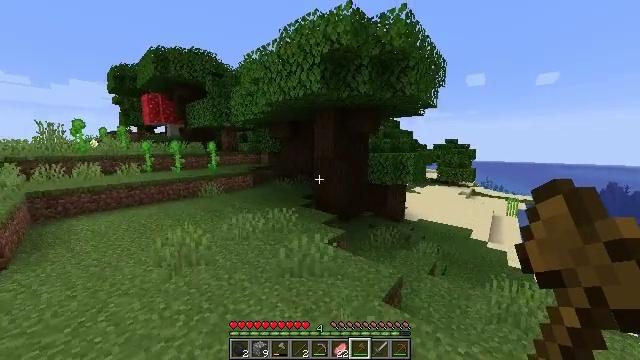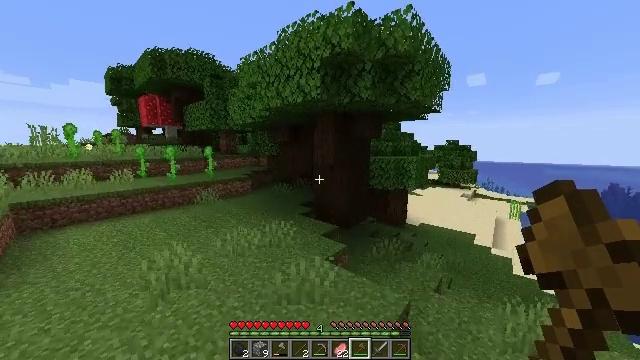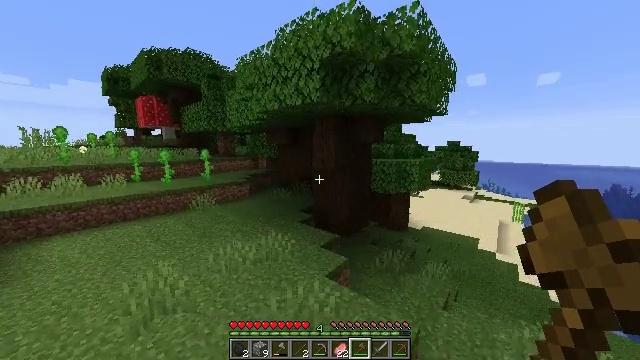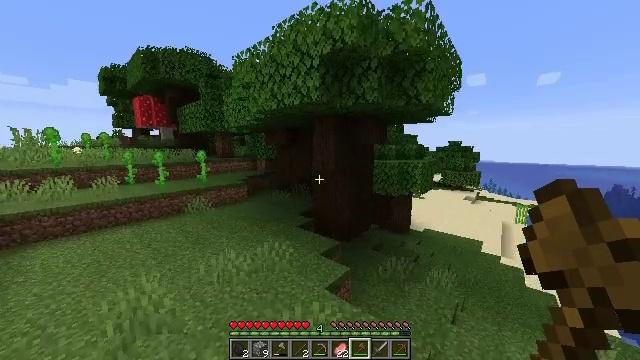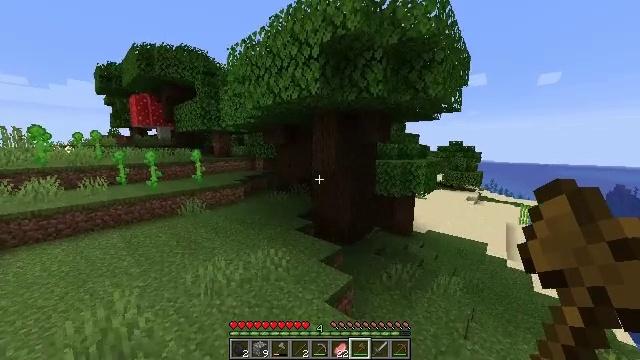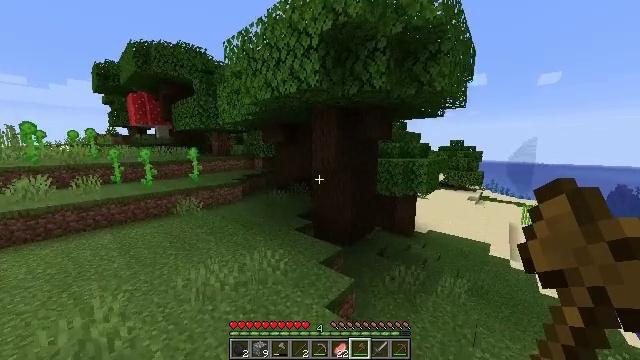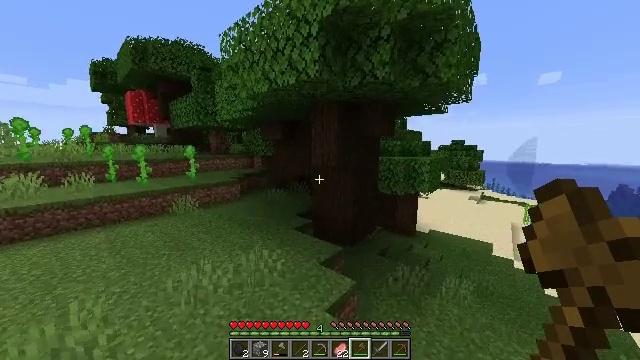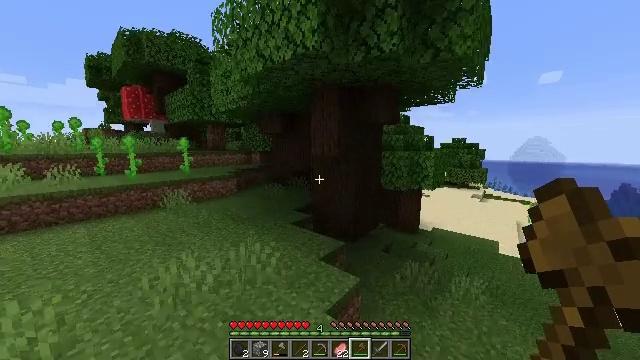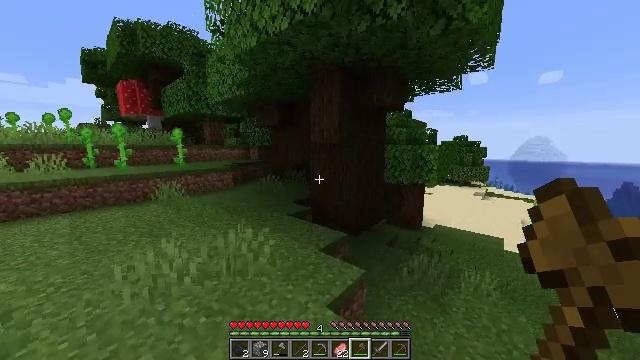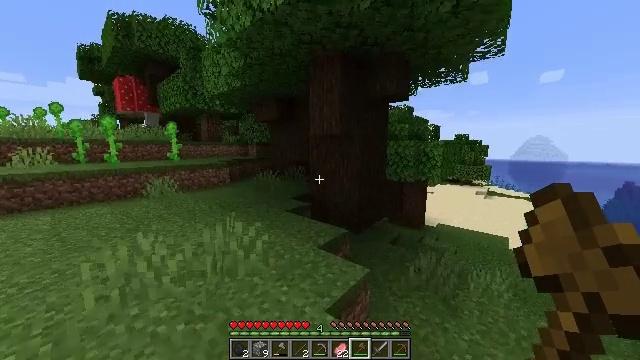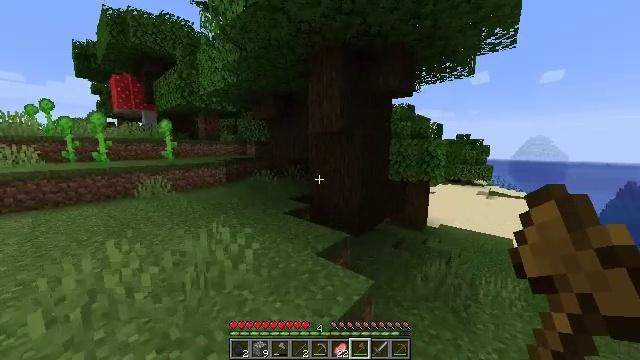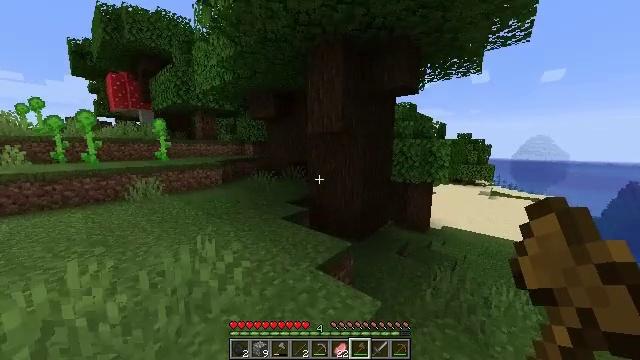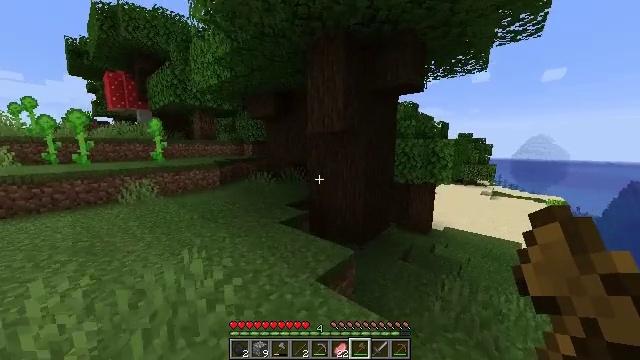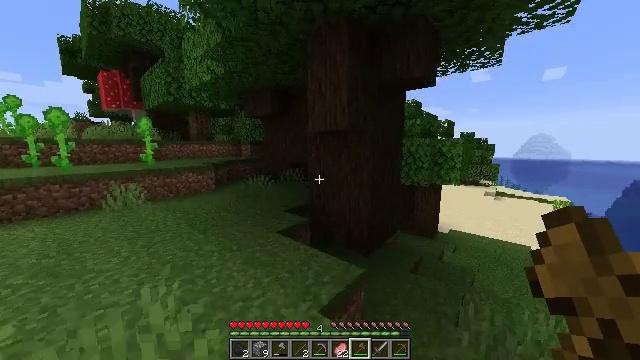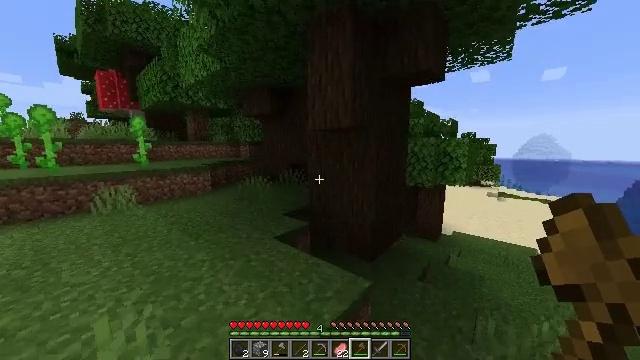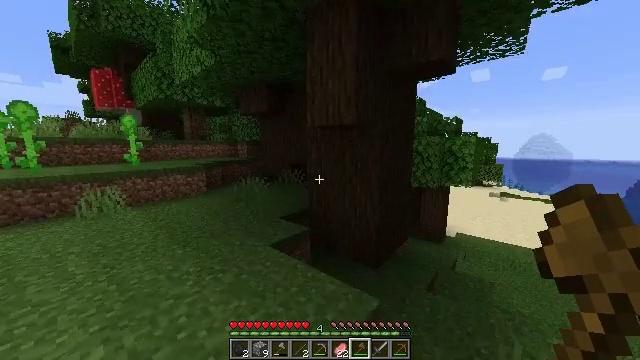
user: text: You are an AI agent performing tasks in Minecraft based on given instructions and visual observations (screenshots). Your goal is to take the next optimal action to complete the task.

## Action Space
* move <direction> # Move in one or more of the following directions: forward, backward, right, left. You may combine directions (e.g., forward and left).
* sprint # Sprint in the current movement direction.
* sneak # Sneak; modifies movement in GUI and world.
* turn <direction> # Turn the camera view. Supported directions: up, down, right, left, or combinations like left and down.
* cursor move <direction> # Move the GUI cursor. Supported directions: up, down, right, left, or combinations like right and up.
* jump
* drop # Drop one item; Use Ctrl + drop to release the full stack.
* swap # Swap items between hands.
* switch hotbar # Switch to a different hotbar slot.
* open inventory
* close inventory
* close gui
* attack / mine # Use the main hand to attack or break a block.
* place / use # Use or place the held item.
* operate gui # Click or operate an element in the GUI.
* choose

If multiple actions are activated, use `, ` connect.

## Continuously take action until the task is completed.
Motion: motion action
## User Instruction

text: Gather dark oak log for crafting.
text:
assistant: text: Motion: move forward, sprint
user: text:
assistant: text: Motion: move forward, sprint
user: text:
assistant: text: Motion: move forward, sprint
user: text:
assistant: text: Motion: move forward, sprint
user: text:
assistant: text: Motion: move forward, sprint
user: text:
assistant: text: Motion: move forward, sprint
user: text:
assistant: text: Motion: move forward, sprint
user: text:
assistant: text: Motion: move forward, sprint
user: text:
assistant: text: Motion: move forward, sprint
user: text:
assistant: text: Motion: move forward, sprint
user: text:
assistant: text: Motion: move forward
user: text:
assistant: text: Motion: move forward
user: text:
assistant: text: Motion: move forward
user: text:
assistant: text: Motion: move forward
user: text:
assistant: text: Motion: move forward
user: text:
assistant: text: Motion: move forward
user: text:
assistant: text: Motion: move forward
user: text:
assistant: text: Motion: move forward
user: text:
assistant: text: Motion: move forward
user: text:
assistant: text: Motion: move forward
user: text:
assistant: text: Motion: move forward
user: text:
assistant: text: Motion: move forward and move left
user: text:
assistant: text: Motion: move forward and move left, turn right
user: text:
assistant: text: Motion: move forward and move left, turn right
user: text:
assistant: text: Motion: move forward and move left, turn right
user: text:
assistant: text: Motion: move forward and move left, turn right, attack / mine
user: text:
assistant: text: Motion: move forward and move left, turn right, attack / mine
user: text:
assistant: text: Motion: move forward and move left, attack / mine
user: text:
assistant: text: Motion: move forward and move left, turn right, attack / mine
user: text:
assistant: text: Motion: move forward and move left, turn right, attack / mine